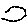
Label: hexagon